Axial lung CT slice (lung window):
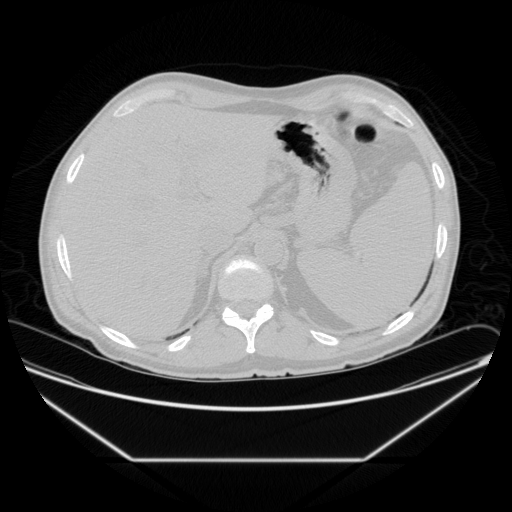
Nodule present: no